Question: I'm trying to develop an Android layout where I have an 'Image' and 'some text'.

I want the image to be and the rest of the content will be shown when scrolling down.
What value should I set in the layout.xml. So the image is exactly (device independent) 1 screen tall?
To make the question clearer, with css I could easily get a full height screen image with the <URL>:
'''
<html>
<style>
html, body {
height: 100%;
}
.image {
height: 100%;
background-image: url(http://kolobee.com/images/stings/baelo-claudia.1ovl/ad2p/620x620.jpg);
background-position: center;
}
</style>
<body>
<div class="image"></div>
<h1>Title</h1>
<p>More text</p>
</body>
</html>
'''
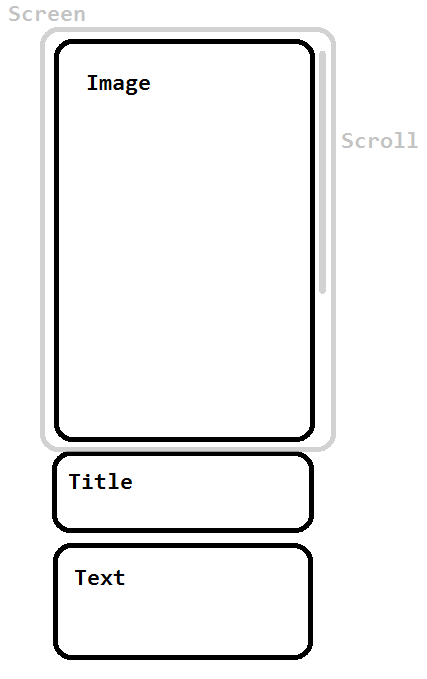
Answer: You can achieve this with a custom view that overrides the onMeasure() method of the ImageView class. Below is the custom view, along with a layout that matches the image from your question.
(Note, this method does not take into account the amount of space an ActionBar would take up. If you are using one the custom view's on measure would need further tweaking.)
'''
package com.example.testview;
import android.app.Activity;
import android.content.Context;
import android.util.AttributeSet;
import android.util.DisplayMetrics;
import android.view.WindowManager;
import android.widget.ImageView;
public class FullScreenImageView extends ImageView {
private DisplayMetrics mMetrics;
public FullScreenImageView(Context context, AttributeSet attrs) {
super(context, attrs);
mMetrics = new DisplayMetrics();
}
protected void onMeasure(int widthMeasureSpec, int heightMeasureSpec) {
WindowManager windowManager = (WindowManager) ((Activity)getContext()).getSystemService(Context.WINDOW_SERVICE);
windowManager.getDefaultDisplay().getMetrics(mMetrics);
setMeasuredDimension(mMetrics.widthPixels, mMetrics.heightPixels);
}
}
'''
And the layout xml would be something like:
'''
<ScrollView xmlns:android="http://schemas.android.com/apk/res/android"
android:layout_width="fill_parent"
android:layout_height="wrap_content" >
<LinearLayout
android:layout_width="fill_parent"
android:layout_height="wrap_content"
android:orientation="vertical" >
<com.example.testview.FullScreenImageView
android:layout_width="wrap_content"
android:layout_height="wrap_content"
android:scaleType="fitXY"
android:src="@drawable/ic_launcher" />
<TextView
android:layout_width="fill_parent"
android:layout_height="wrap_content"
android:text="Title" />
<Text
android:layout_width="fill_parent"
android:layout_height="wrap_content"
android:text="Text" />
</LinearLayout>
</ScrollView>
'''